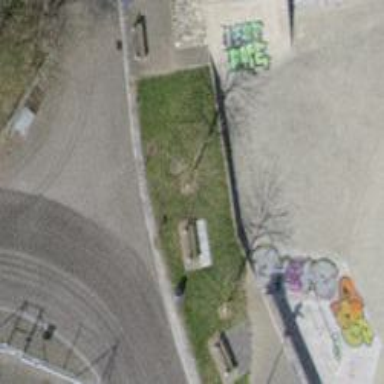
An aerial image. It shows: Brown bench.